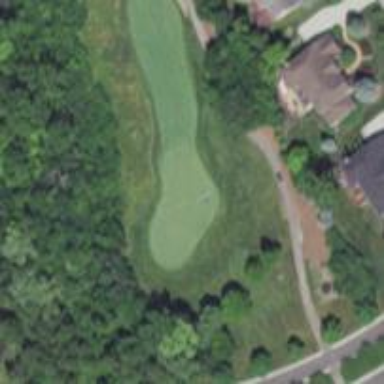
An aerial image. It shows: View of golf hole.